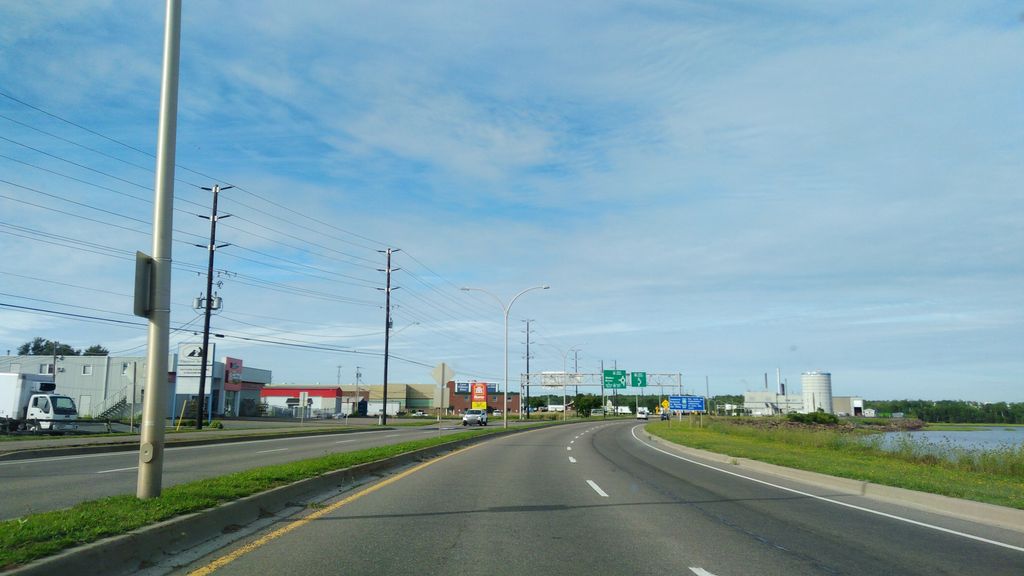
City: charlottetown